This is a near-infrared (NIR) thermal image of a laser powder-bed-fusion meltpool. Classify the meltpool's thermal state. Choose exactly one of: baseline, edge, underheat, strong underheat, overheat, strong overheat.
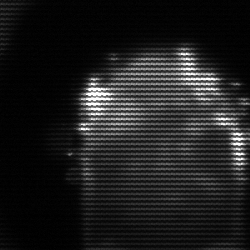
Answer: baseline